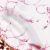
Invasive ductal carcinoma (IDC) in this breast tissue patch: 0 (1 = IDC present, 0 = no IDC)